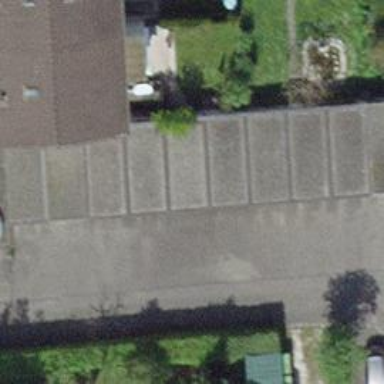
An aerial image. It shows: Garage.